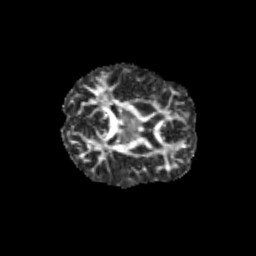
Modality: FA
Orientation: axial
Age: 9
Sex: male
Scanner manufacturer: siemens
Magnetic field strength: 3 T
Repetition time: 3.8 s
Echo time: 0.07 s